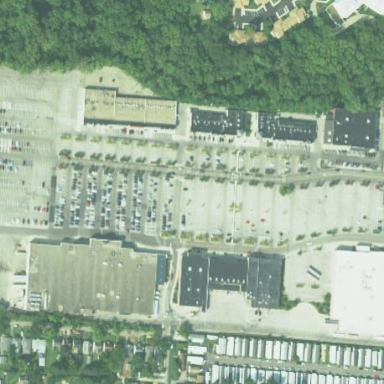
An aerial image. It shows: Mall.